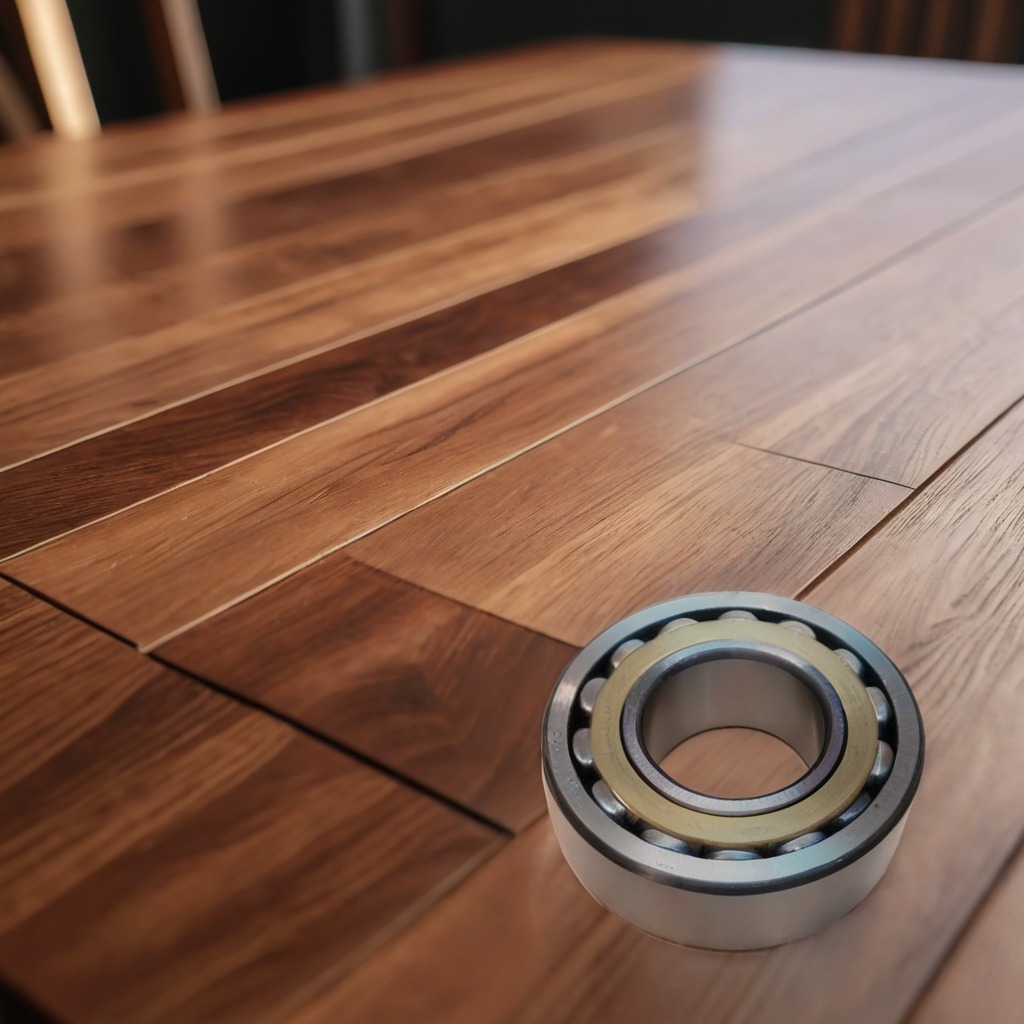
A metal ball bearing is lying on the wooden table in a carpentry studio.